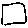
Label: square